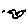
Label: bird